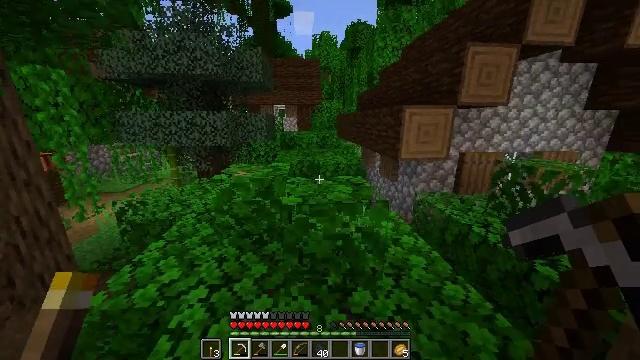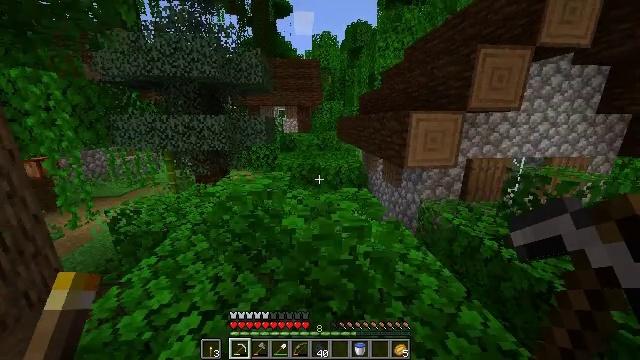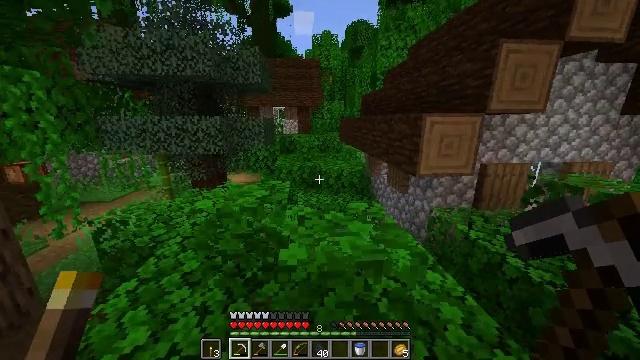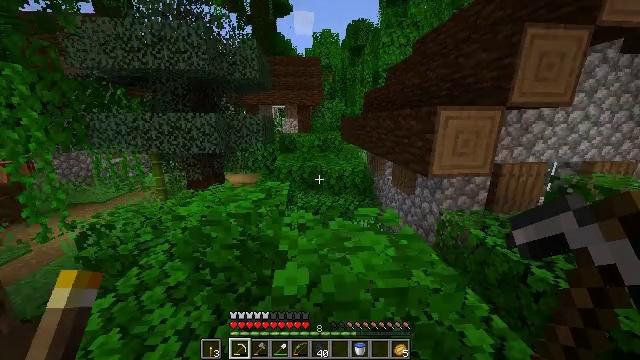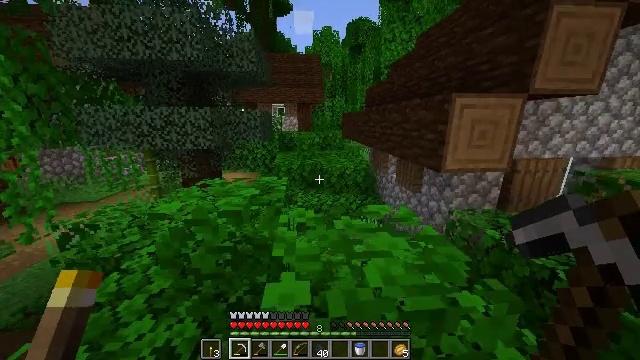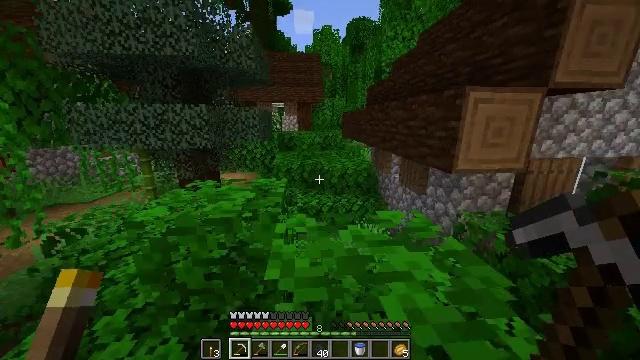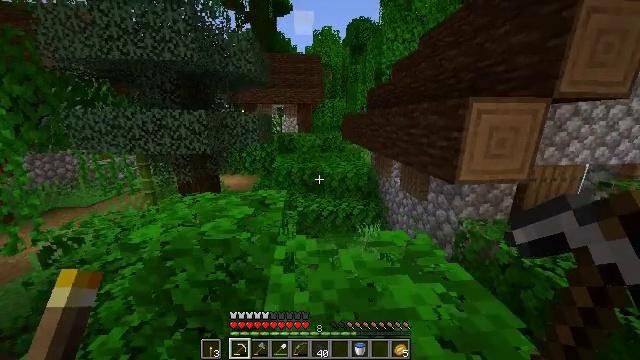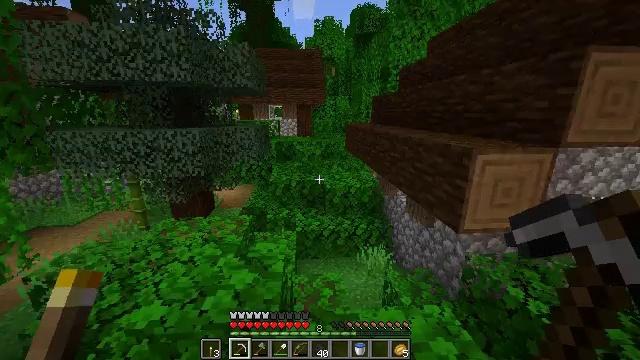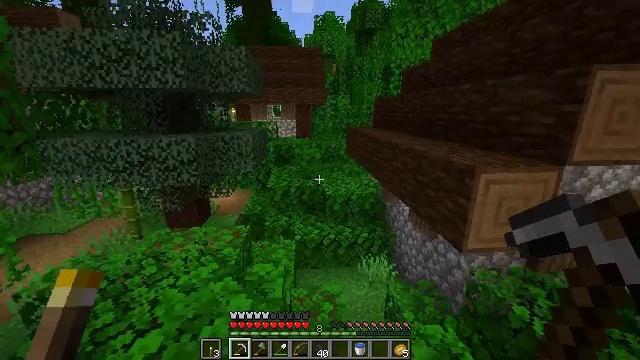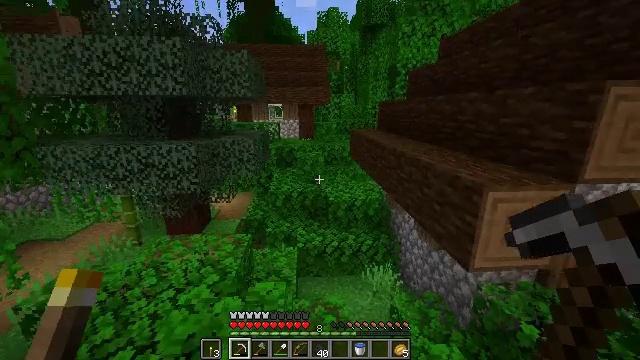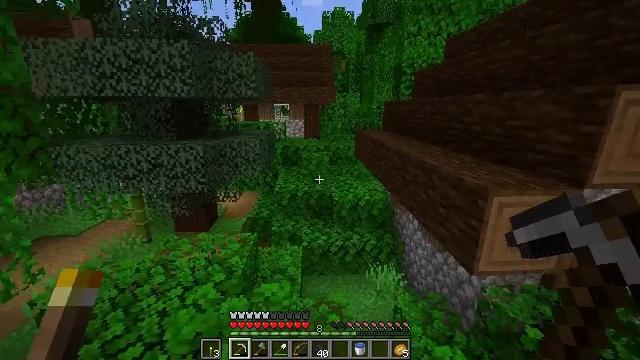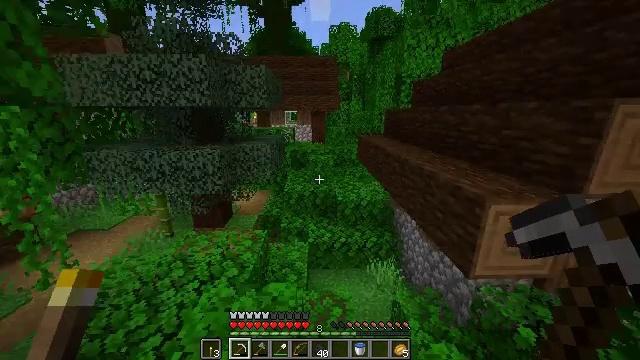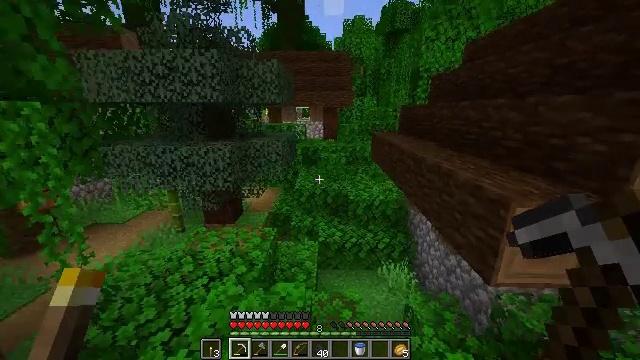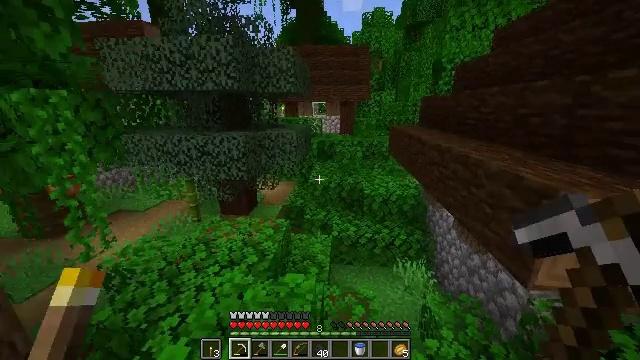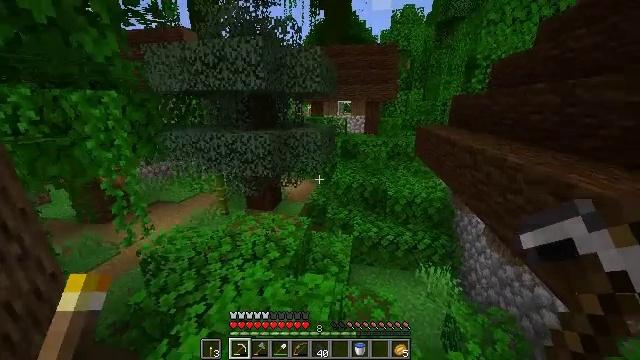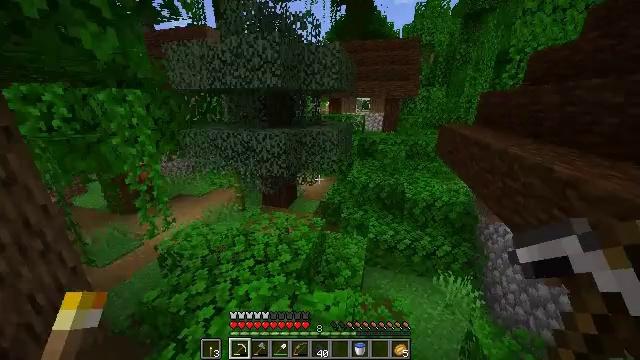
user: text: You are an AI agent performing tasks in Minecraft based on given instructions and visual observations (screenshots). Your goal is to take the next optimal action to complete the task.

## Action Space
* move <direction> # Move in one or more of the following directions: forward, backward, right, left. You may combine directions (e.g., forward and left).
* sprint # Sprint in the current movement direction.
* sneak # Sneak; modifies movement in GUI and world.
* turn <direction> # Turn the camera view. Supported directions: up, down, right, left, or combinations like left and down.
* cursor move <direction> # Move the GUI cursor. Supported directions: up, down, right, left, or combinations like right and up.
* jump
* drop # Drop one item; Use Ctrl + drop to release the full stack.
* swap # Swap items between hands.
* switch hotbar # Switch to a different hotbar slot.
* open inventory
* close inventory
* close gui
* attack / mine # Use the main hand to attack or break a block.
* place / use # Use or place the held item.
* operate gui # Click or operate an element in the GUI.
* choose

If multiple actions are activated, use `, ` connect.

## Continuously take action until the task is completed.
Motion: motion action
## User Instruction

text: Trim the tree by mining oak leaves.
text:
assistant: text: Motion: move forward, sprint, jump
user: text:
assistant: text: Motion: move forward, sprint, jump
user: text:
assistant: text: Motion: move forward, sprint, jump
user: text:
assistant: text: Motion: move forward, sprint
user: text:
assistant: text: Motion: move forward, sprint
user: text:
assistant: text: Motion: move forward, sprint, jump
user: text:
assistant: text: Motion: move forward, sprint, jump
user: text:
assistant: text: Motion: move forward, sprint, jump
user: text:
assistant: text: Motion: move forward, sprint, jump
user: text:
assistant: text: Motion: move forward, sprint, turn left, jump
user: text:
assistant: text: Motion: move forward, sprint, turn left
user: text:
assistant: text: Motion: move forward, sprint, turn left
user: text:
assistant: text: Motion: move forward, sprint, turn left
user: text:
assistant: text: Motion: move forward, sprint, turn left
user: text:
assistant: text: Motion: move forward, sprint, turn left and down
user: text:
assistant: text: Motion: move forward, sprint
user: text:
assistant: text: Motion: move forward, sprint
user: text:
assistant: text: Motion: move forward, sprint
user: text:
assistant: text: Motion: move forward, sprint
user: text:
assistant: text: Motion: move forward, sprint, turn right
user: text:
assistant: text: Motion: move forward, sprint, turn right and down
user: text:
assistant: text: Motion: move forward, sprint, turn right
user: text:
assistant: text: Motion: move forward, sprint, turn right
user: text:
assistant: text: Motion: move forward, sprint
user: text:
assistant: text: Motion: move forward, sprint
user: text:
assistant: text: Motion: move forward, sprint
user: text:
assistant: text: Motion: move forward, sprint, turn right
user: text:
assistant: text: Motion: move forward, sprint, turn right and up
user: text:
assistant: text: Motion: move forward, sprint, turn up
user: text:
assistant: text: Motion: move forward, sprint, turn up